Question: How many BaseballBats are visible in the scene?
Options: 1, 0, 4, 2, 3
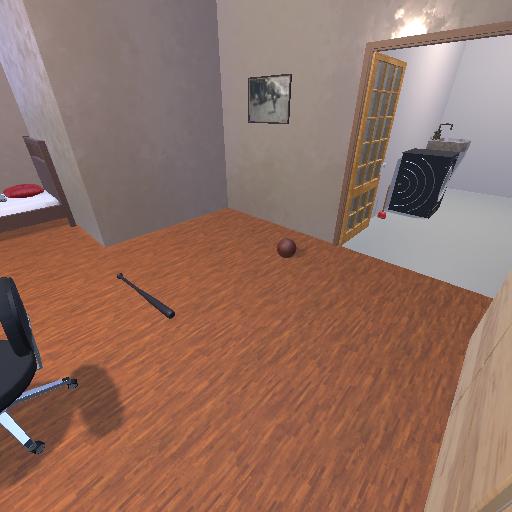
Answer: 1